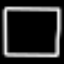
Label: square